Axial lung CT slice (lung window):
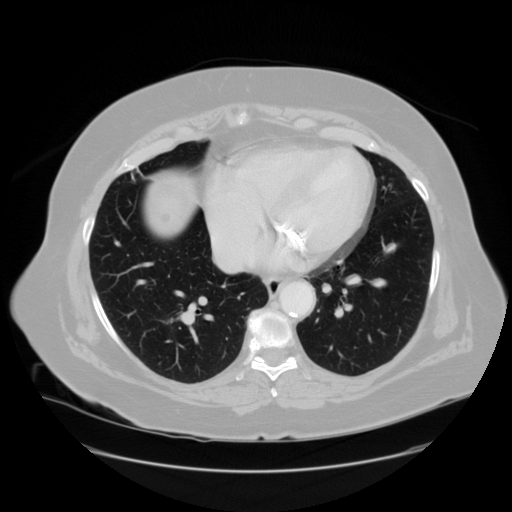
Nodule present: no